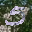
Label: 5